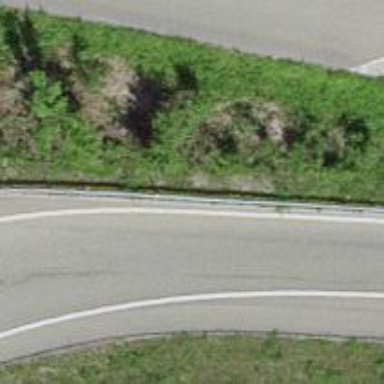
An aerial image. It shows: Asphalt motorway link.